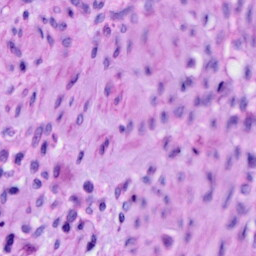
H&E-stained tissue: Cervix